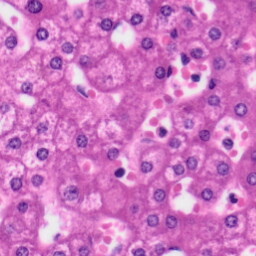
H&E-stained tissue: Liver